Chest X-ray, PA view. Patient: 55 years old, sex M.
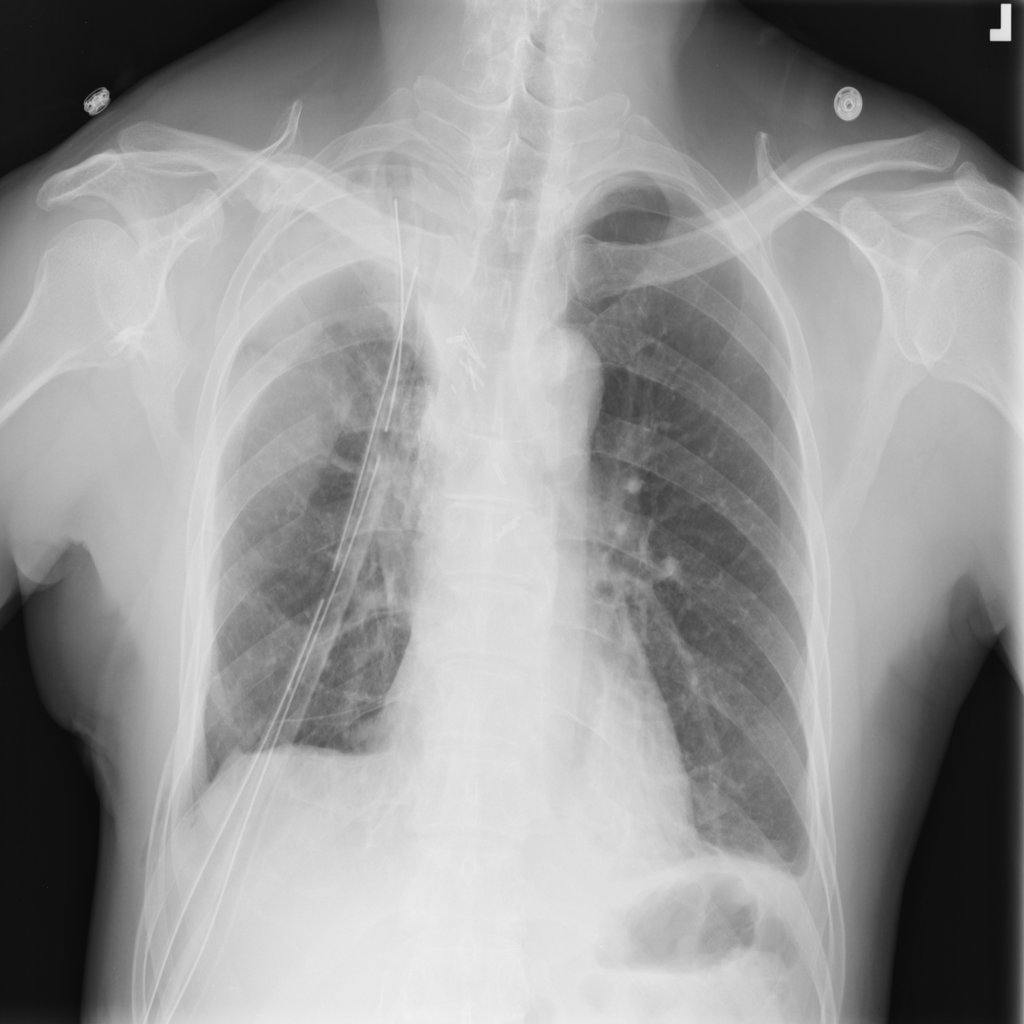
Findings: Atelectasis